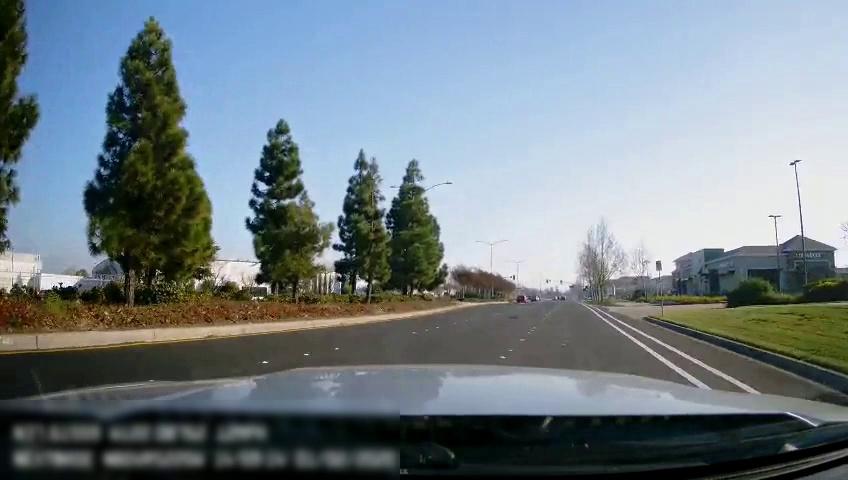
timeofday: Day
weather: Sunny
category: Drivable Space
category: Lanes | Alternate Lane
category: Lanes | Current Lane
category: Lanes | Current Lane
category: Lanes | Alternate Lane